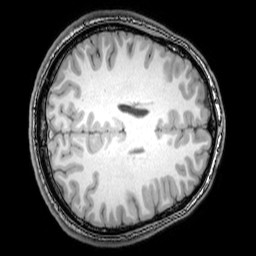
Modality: T1w
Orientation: axial
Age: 26
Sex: male
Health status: healthy
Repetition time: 0.081 s
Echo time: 0.037 s